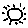
Label: sun